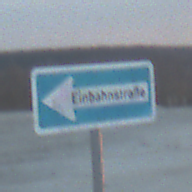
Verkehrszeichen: EinbahnstrasseLinksweisend
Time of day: SunriseSunset
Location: Outdoor (Beach)
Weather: PartlyCloudy
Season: NotSpecified
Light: Natural